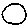
Label: circle